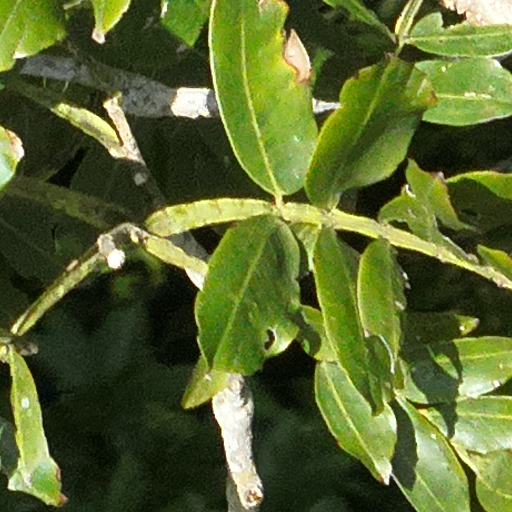
Species: Dipteryx oleifera
GBIF accepted scientific name: Dipteryx oleifera
Crown area (m\u00b2): 397.617